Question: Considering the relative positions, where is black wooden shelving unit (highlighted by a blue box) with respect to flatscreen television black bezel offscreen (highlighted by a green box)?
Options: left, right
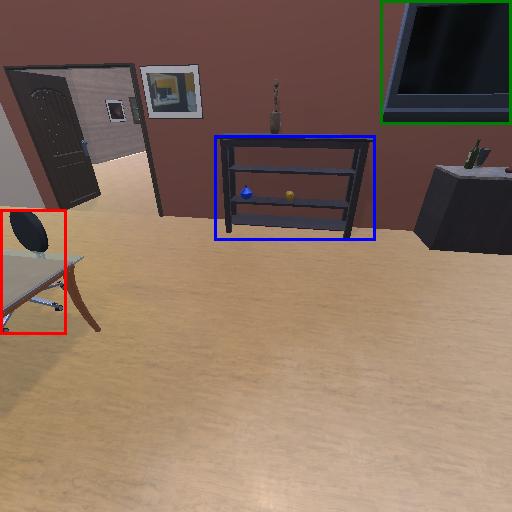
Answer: left